Question: In this example, "+" sign means it connects the previous line and the current line. So I like to delete a specific group of lines that are connected by "+".
For example, I'd like to remove from 1st line to 4th line(.groupA ~ + G H I). Please help me on how to do it with sed.

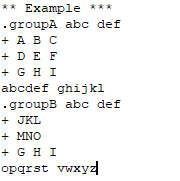
Answer: To delete lines starting with '.groupA' and all consecutive '+'-prefixed lines, one easy to understand approach is:
'''
sed '/\.groupA/,/^[^+]/ { /\.groupA/d; /\.groupA/!{/^\+/d} }' file
'''
We first select everything between '.groupA' and the first non '+'-prefixed line (inclusive), then for that selection of lines, we delete the first line (containing '.groupA'), and of the remaining lines, we delete all with '+' prefix.
Note you need to escape regex metacharacters (like '.' and '+') if you want to match them literally.
---
A little bit more advanced, but (only one use of starting block pattern) approach uses a loop to skip the first line of the matched block, and all the following lines that start with '+':
'''
sed -n '/\.groupA/ { :a; n; s/^\+//; ta }; p' file
'''